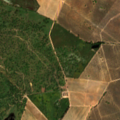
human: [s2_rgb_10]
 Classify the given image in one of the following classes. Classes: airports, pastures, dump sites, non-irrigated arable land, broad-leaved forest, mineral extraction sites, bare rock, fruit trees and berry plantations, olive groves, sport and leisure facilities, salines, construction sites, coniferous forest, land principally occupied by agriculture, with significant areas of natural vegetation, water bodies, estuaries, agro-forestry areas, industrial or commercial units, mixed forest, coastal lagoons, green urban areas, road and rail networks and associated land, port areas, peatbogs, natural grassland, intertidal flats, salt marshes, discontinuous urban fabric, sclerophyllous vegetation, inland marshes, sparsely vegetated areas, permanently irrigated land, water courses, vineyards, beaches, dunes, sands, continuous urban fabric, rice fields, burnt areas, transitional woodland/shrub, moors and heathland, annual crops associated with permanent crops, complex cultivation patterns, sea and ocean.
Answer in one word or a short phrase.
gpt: continuous urban fabric